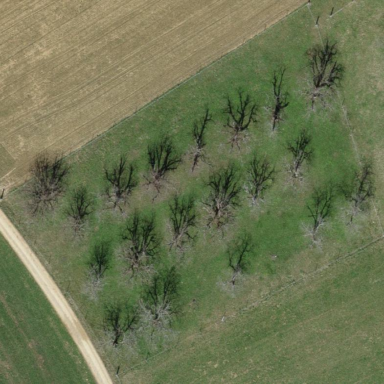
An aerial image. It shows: Orchard.